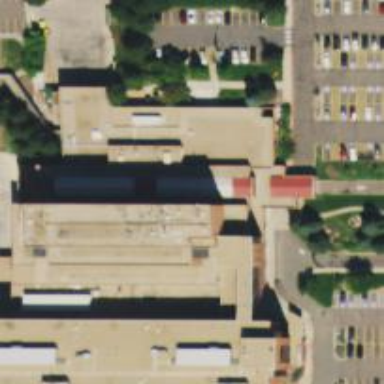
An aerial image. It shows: Hospital building.